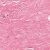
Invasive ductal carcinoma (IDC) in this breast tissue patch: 0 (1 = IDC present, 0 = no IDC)